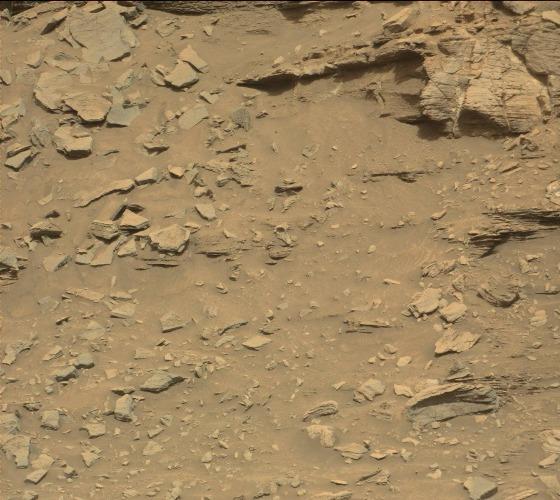
Terrain classes present: Bedrock, Gravel / Sand / Soil, Rock, Shadow